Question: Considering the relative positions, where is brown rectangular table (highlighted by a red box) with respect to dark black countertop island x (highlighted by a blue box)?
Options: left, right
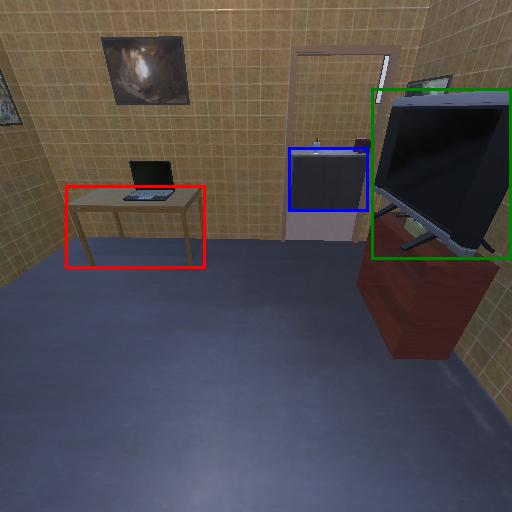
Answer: left